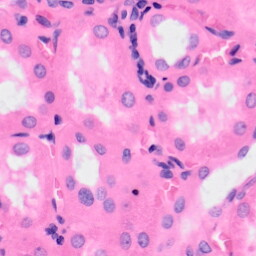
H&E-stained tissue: Kidney